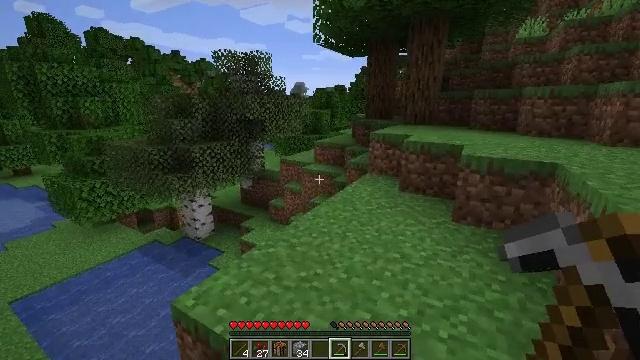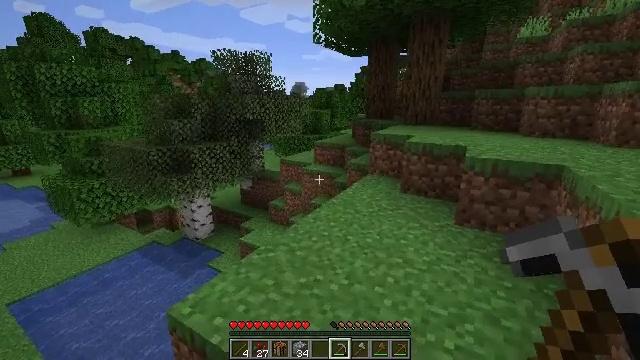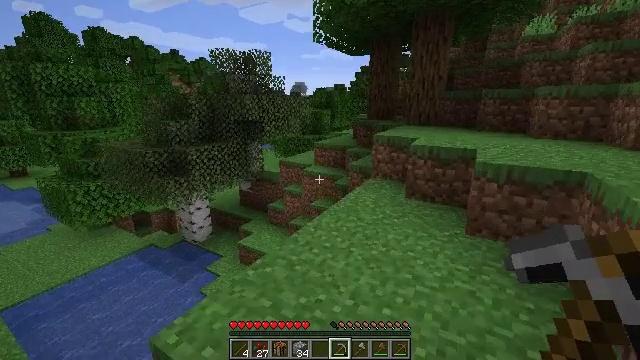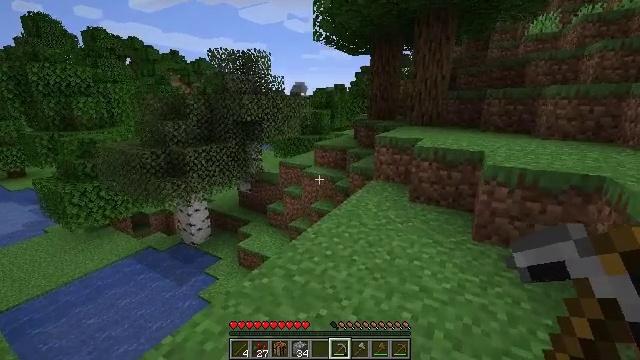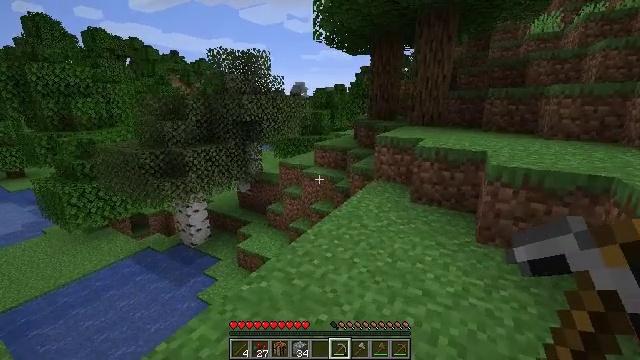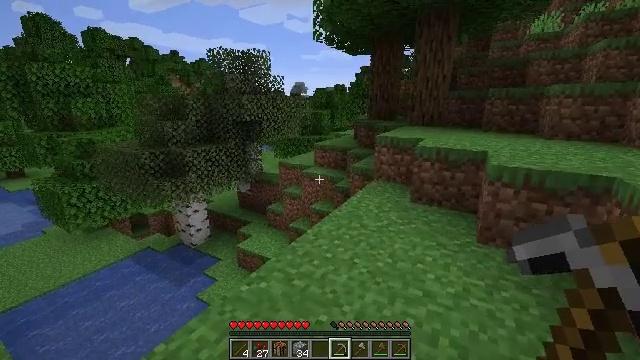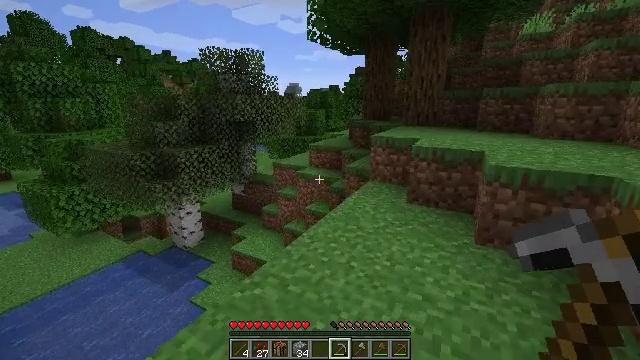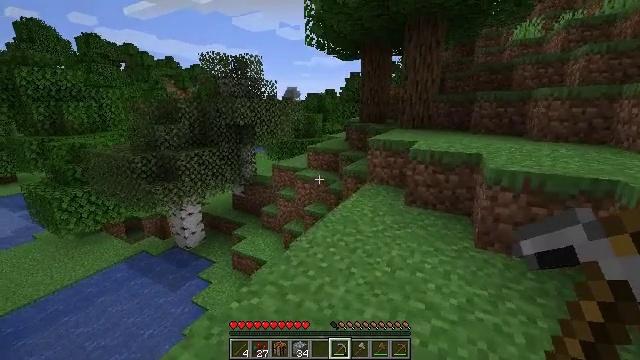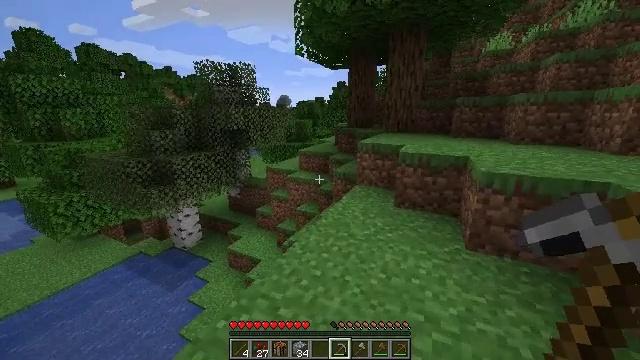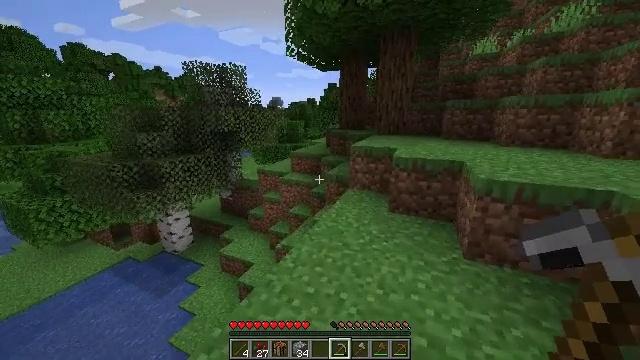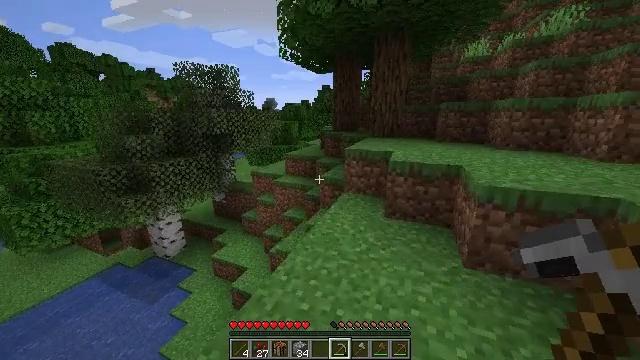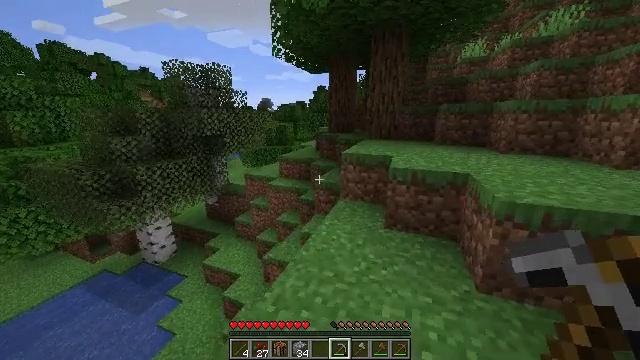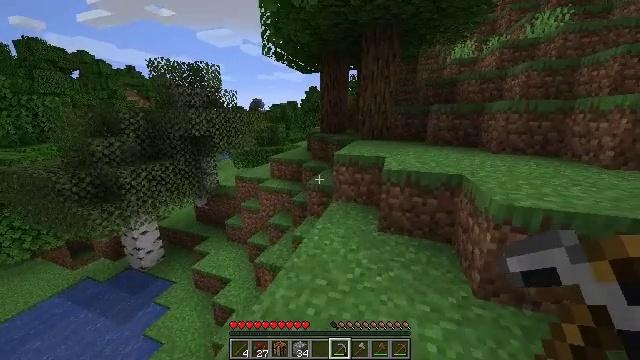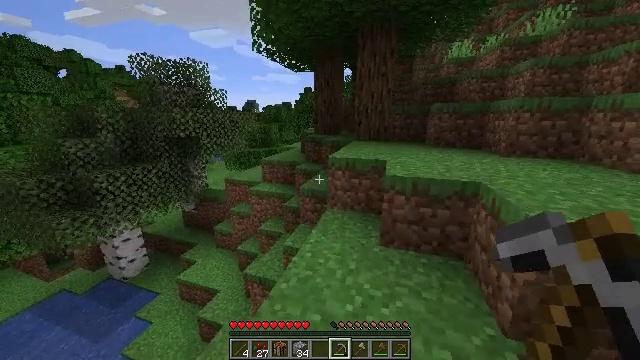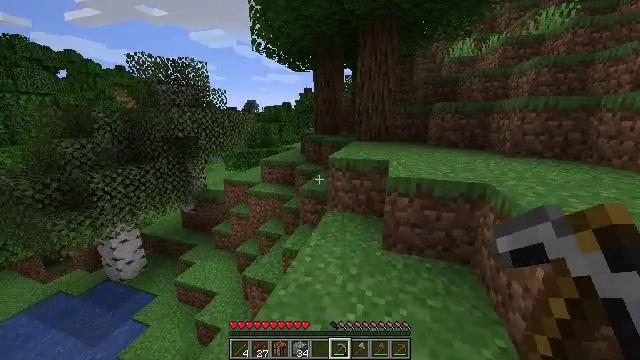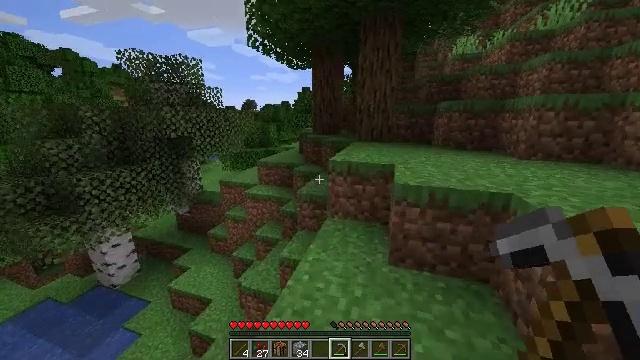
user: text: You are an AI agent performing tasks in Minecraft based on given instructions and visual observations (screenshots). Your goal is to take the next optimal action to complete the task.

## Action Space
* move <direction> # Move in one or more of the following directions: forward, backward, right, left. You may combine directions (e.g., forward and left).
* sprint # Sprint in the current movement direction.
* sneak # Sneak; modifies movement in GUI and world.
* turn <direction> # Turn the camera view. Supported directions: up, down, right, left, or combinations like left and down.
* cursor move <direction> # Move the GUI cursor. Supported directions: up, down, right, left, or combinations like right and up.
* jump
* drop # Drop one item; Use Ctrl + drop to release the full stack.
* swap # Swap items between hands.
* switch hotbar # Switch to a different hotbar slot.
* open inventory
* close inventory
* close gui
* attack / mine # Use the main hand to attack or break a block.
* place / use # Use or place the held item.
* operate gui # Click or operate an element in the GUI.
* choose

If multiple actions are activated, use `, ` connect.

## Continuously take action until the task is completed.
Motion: motion action
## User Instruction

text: Harvest the poppy flower.
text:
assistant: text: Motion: move forward
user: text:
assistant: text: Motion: move forward
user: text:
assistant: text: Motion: no_op
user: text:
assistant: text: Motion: no_op
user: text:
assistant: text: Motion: no_op
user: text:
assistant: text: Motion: move forward, turn right
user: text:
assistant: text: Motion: move forward
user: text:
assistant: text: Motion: move forward, turn right
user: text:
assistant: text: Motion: move forward, turn right
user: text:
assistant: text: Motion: move forward, turn right
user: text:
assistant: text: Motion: move forward, turn right
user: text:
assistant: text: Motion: move forward, turn right
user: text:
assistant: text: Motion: move forward, turn right
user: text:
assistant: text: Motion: move forward
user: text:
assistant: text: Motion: move forward
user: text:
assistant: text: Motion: move forward, turn right
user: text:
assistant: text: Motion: move forward, turn right
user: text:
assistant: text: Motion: move forward, turn right
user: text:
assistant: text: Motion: move forward, turn right, jump
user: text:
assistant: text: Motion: move forward, jump
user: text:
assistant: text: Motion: move forward, jump
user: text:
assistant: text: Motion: move forward, jump
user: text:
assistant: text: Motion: move forward, jump
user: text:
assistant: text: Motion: move forward
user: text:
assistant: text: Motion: move forward
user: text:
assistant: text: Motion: move forward
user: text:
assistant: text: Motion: move forward
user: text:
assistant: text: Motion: move forward, turn left
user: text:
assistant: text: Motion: move forward and move right, turn left
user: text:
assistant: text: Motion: move forward and move right, turn left